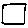
Label: square